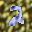
Label: 2